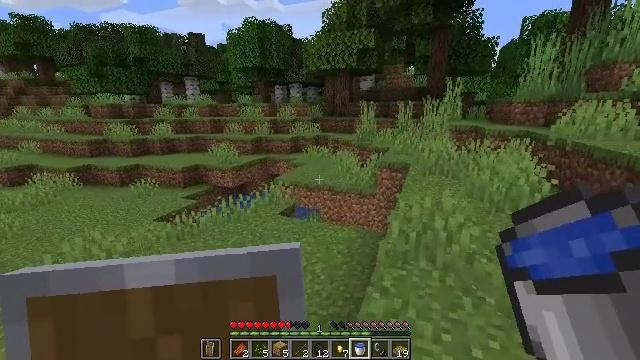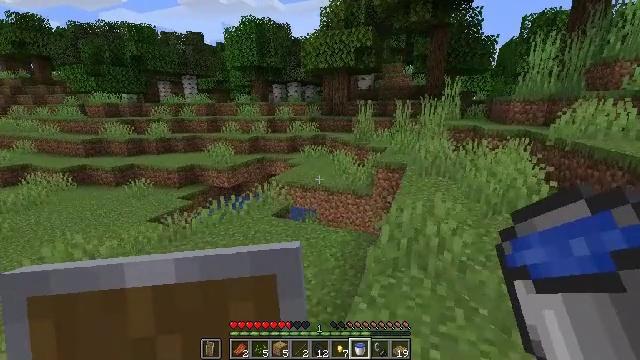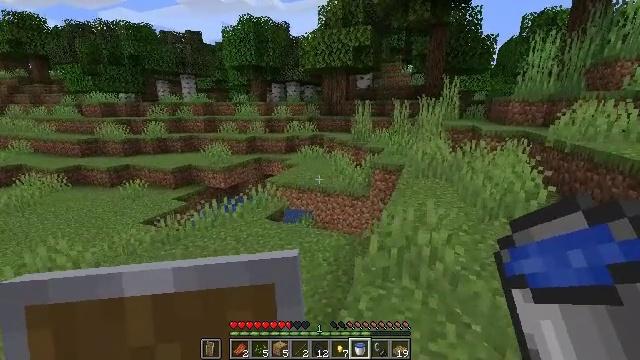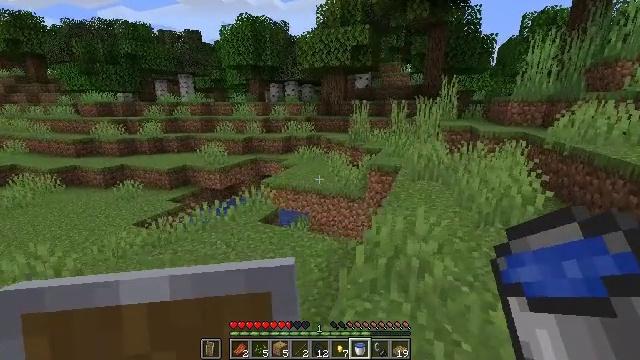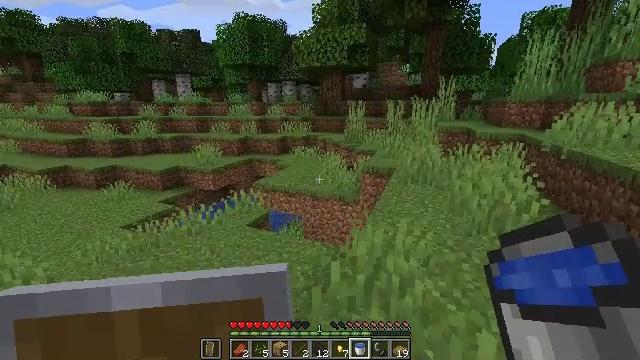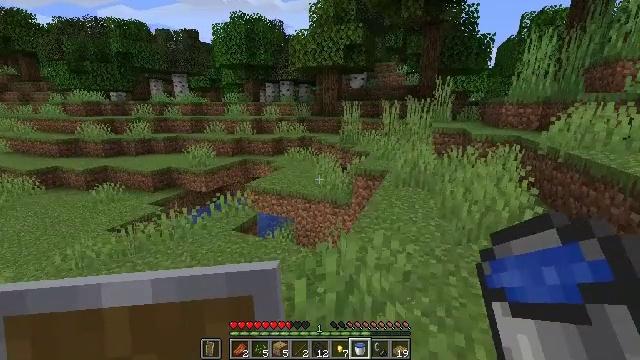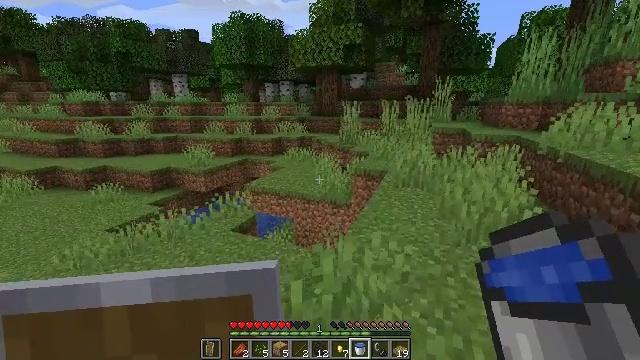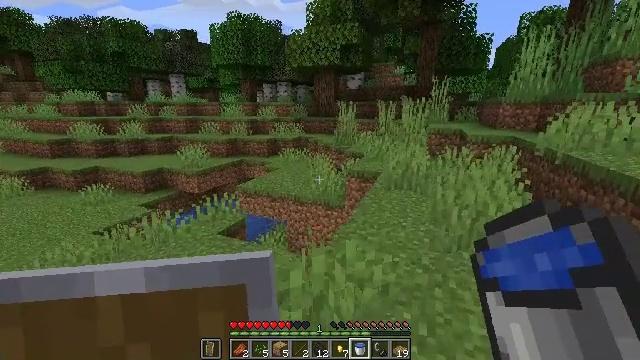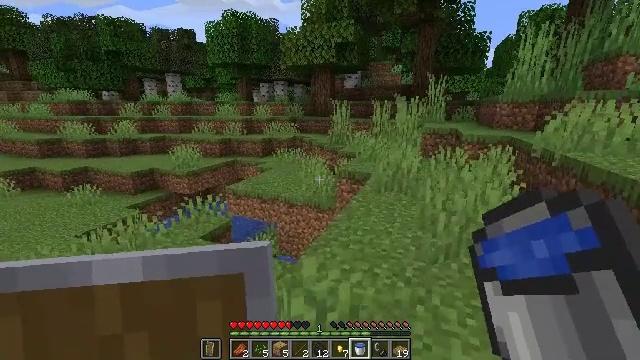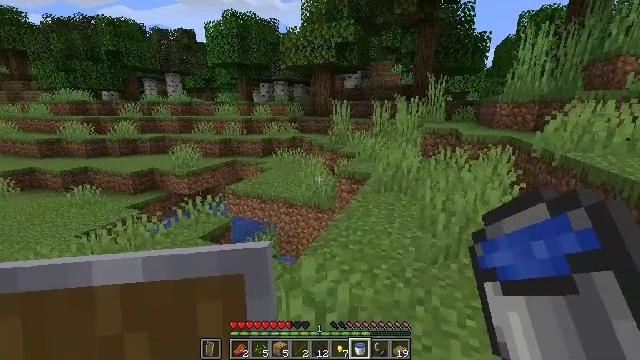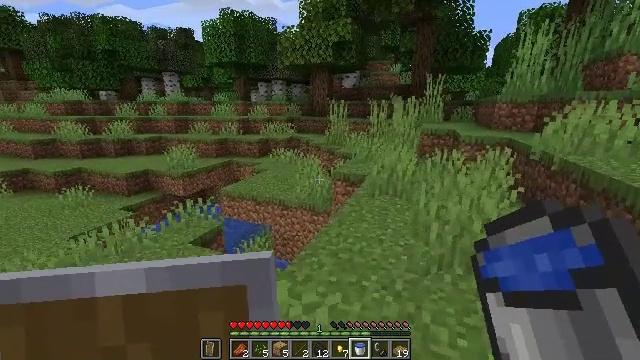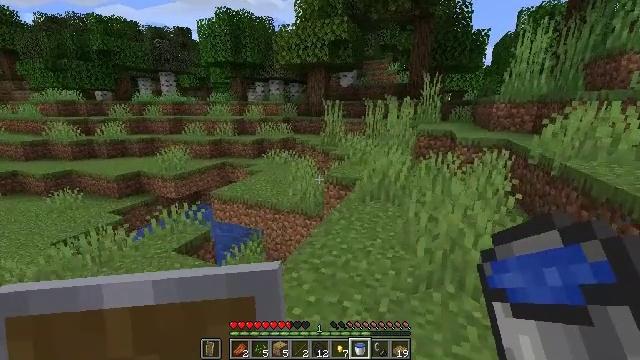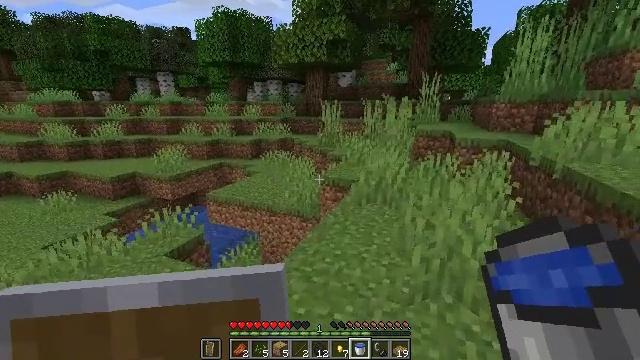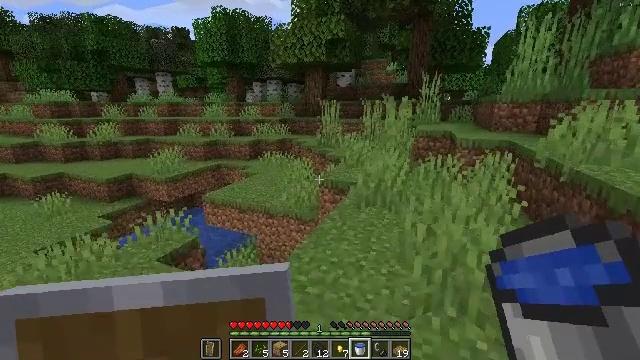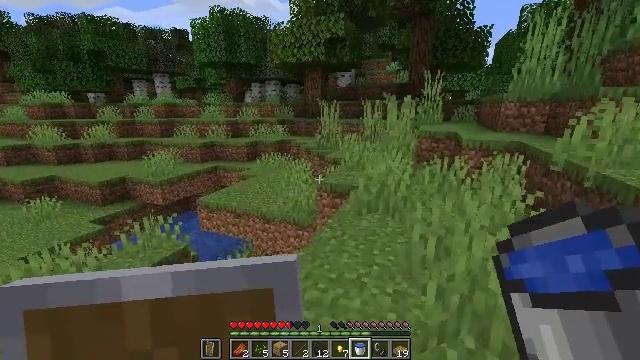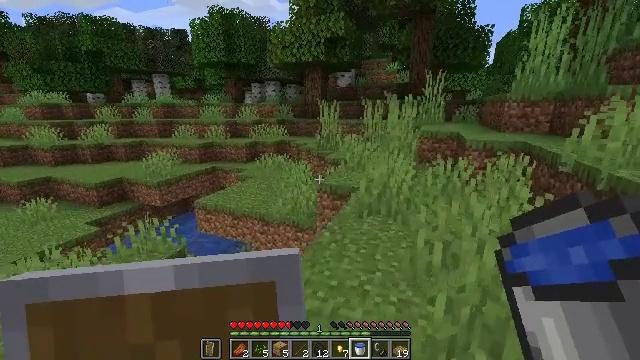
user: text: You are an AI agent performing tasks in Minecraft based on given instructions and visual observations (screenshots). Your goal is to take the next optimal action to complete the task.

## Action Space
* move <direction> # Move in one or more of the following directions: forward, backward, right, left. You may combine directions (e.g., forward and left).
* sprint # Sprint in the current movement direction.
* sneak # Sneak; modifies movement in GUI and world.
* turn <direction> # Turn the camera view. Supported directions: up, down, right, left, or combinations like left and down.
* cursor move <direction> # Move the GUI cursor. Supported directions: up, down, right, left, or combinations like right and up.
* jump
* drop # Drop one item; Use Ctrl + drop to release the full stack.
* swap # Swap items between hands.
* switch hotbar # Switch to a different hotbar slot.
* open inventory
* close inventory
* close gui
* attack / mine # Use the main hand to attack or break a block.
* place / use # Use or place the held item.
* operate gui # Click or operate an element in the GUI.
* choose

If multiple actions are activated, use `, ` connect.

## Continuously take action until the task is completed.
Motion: motion action
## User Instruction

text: Be careful while mining the magma block to avoid taking damage.
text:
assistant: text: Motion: move forward and move right
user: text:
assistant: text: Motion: move forward and move right
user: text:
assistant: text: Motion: move forward and move right
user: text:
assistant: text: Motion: move forward and move right
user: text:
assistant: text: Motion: move forward and move right
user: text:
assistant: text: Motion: move forward and move right
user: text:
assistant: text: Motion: move forward and move right
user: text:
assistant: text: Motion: move forward and move right
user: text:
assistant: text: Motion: move forward and move right
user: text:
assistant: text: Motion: move forward and move right
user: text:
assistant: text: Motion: move forward and move right
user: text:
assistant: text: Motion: move forward and move right
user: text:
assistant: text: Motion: move forward and move right
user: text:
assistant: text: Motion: move forward and move right
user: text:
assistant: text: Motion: move forward and move right
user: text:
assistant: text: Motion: move forward and move right
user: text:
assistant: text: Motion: move forward and move right
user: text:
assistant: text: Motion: move forward and move right
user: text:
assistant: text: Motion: move forward and move right
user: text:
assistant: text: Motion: move forward and move right
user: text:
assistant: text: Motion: move forward and move right
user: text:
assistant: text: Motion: move forward and move right
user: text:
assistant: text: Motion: move forward and move right, turn down
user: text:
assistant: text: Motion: move forward and move right, turn down
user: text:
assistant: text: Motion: move forward and move right, turn right
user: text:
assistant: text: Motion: move forward and move right, turn right and up
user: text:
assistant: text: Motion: move forward and move right, turn right
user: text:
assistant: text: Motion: move forward and move right, turn right and up
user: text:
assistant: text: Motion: move forward and move right, turn right and up
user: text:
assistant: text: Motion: move forward and move right